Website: crate-barrel
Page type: newsletter-management
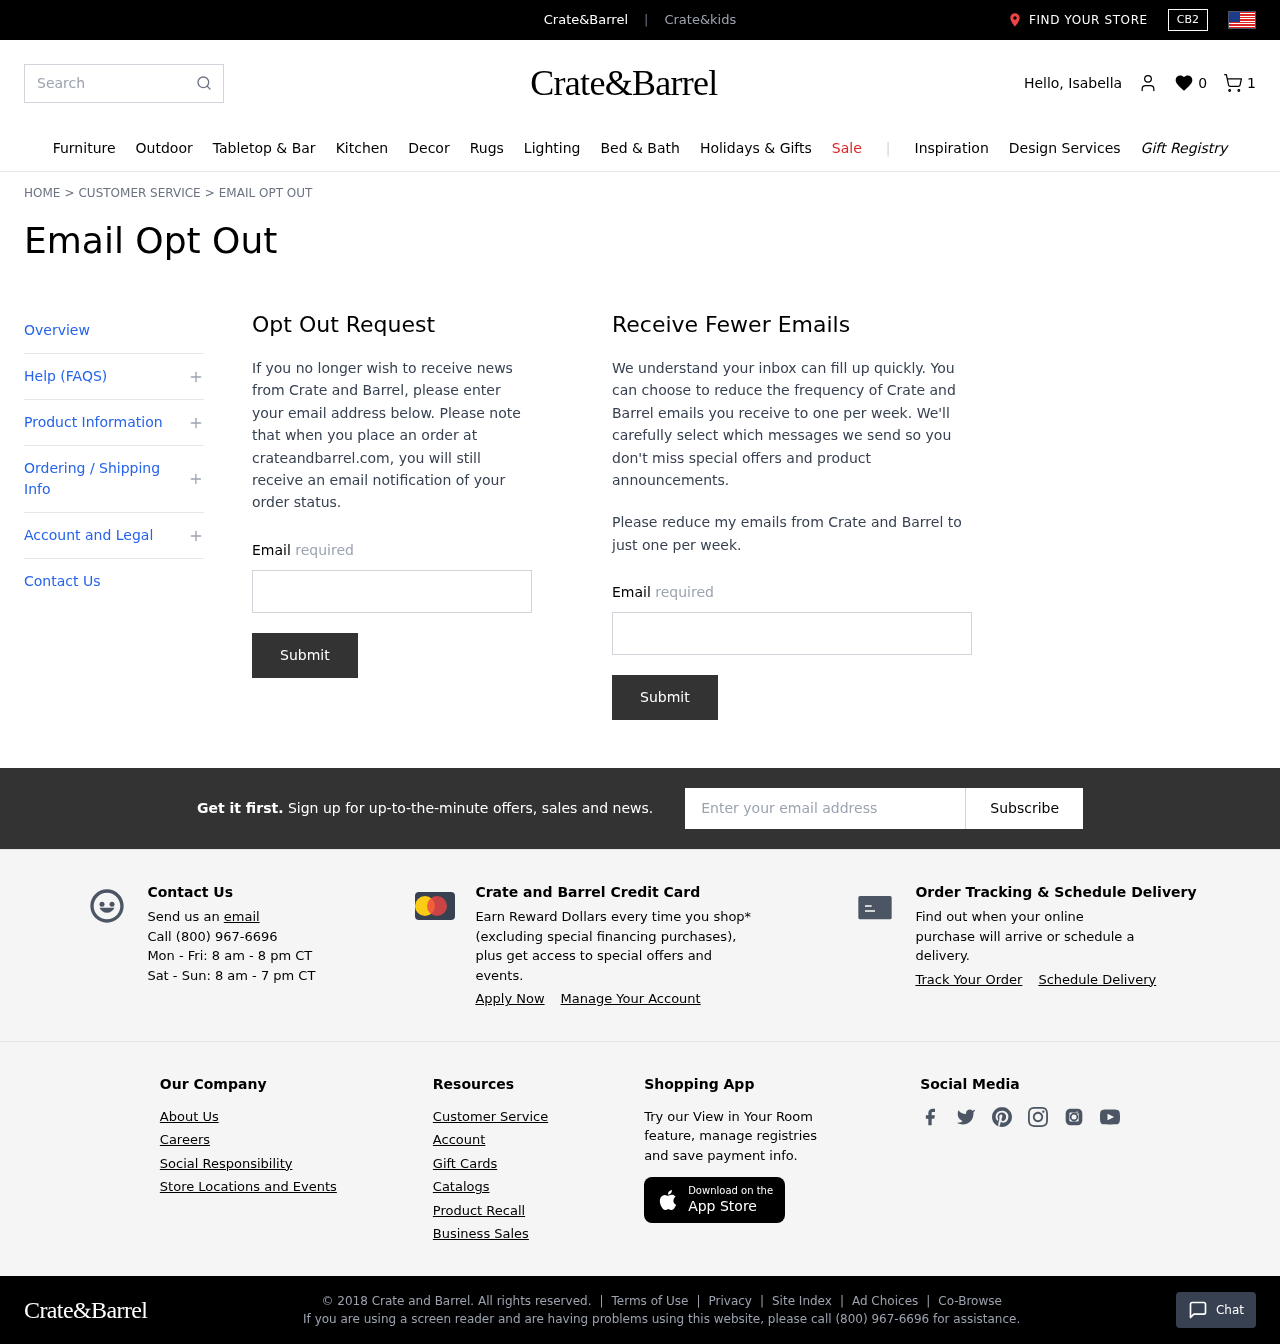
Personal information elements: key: PII_EMAIL
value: isabella.gomez@yahoo.com
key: PII_EMAIL2
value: isabella.gomez@yahoo.com
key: PII_EMAIL3
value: isabella.gomez@yahoo.com
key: PII_FIRSTNAME
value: Isabella
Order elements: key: ORDER_NUM_ITEMS
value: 1
Search elements: key: HEADER_SEARCH
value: Search
Other elements: key: WISHLIST_COUNT
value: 0